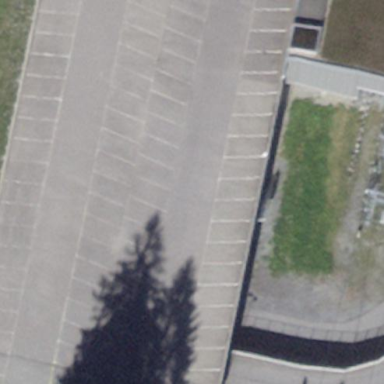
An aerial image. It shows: Parking area.